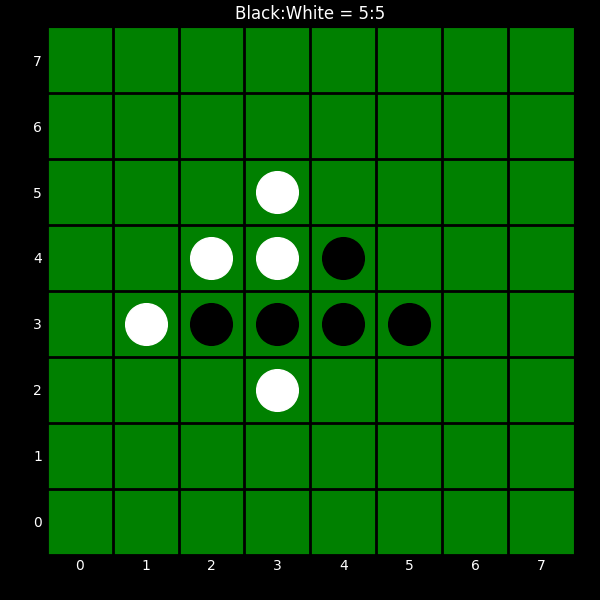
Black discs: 5
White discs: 5